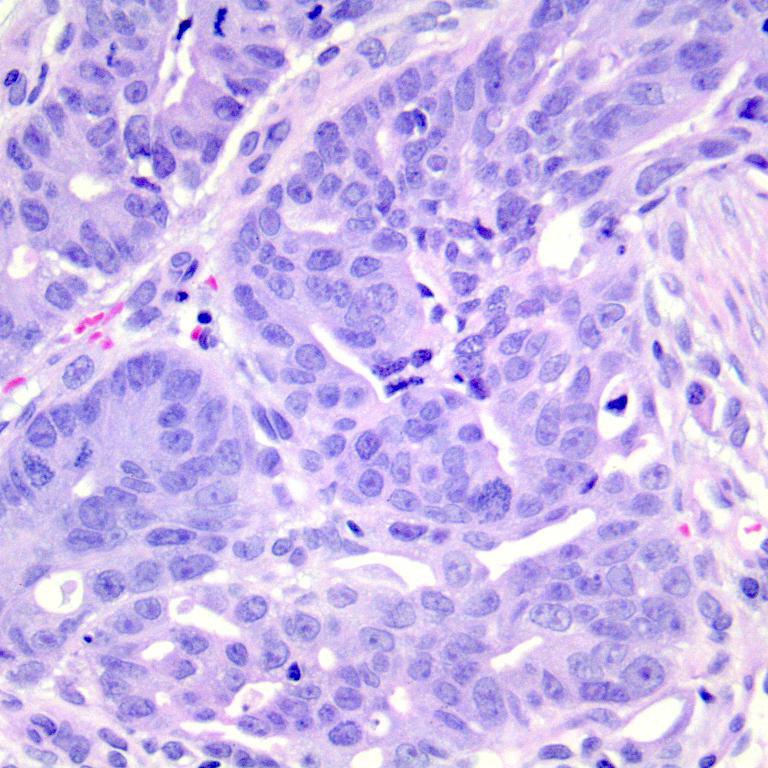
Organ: colon
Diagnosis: adenocarcinomas